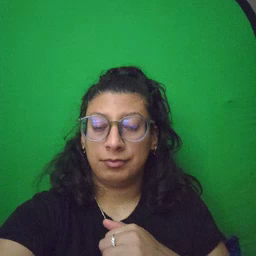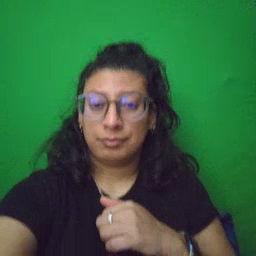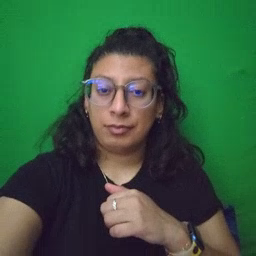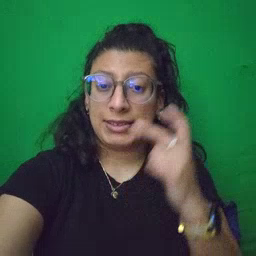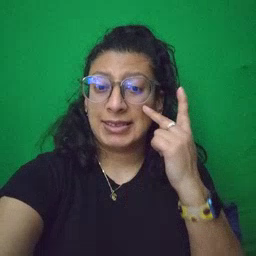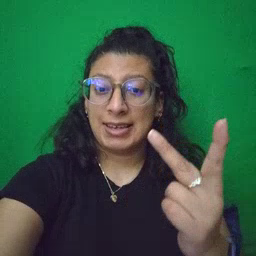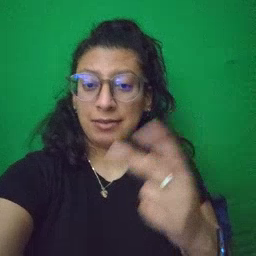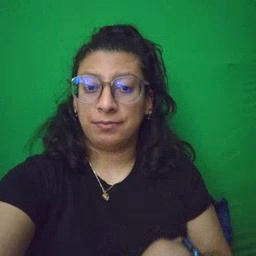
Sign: see